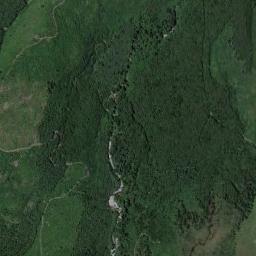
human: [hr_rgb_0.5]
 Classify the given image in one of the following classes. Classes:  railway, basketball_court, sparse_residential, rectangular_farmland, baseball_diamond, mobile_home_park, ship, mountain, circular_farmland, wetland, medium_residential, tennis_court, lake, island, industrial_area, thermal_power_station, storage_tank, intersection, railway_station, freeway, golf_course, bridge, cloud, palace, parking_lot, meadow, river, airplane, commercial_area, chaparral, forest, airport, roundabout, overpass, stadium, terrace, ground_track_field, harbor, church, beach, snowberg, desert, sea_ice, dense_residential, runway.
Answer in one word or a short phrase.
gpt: forest